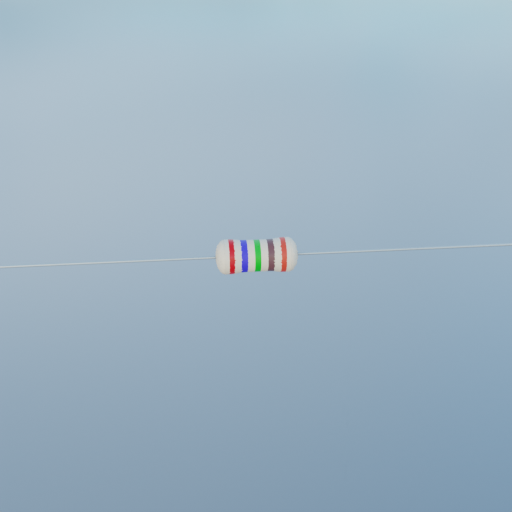
Resistor colour bands (in order): red, blue, green, brown, red